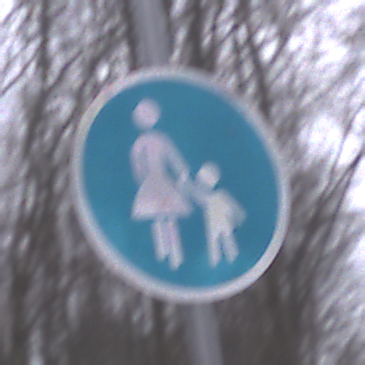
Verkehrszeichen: Gehweg
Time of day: Midday
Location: Outdoor (Nature)
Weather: Overcast
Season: Autumn
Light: Natural